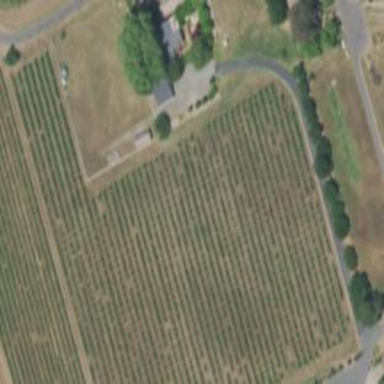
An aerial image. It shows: Vineyard with wine grapes as the crop.